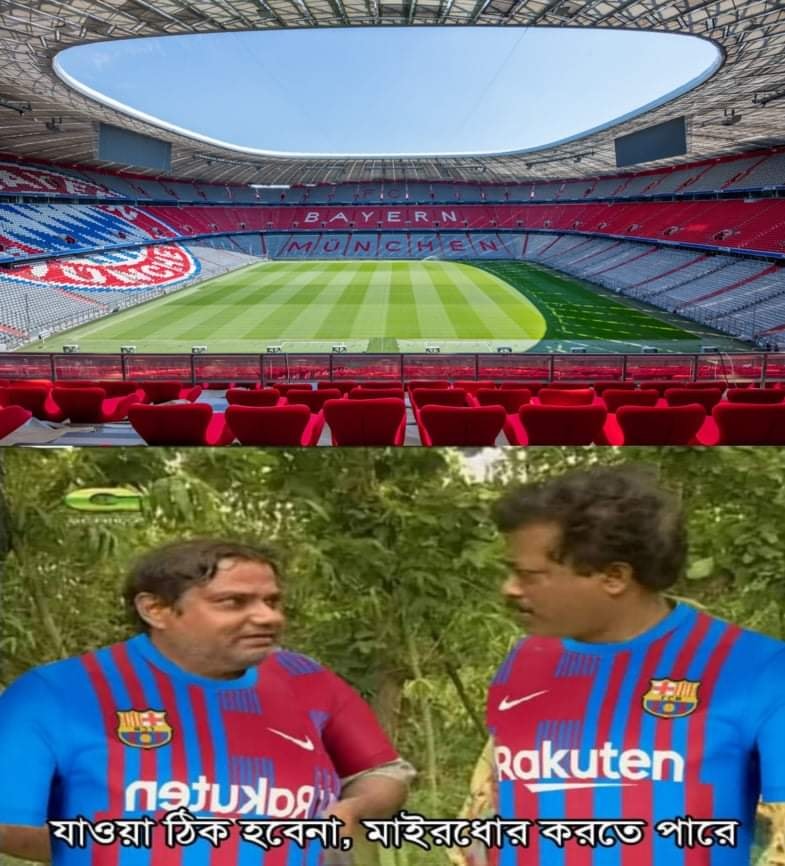
Caption: যাওয়া ঠিক হবেনা, মাইরধোর করতে পারে
Label: non-hate